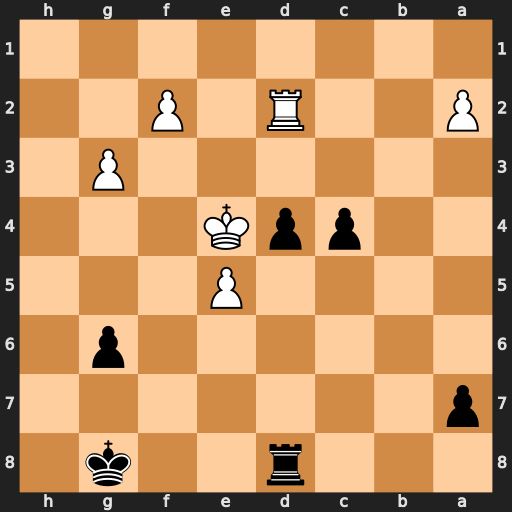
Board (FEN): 3r2k1/p7/6p1/4P3/2ppK3/6P1/P2R1P2/8
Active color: b
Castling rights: -
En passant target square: -
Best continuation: c3 Kd3 cxd2